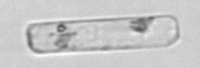
Label: Guinardia_delicatula